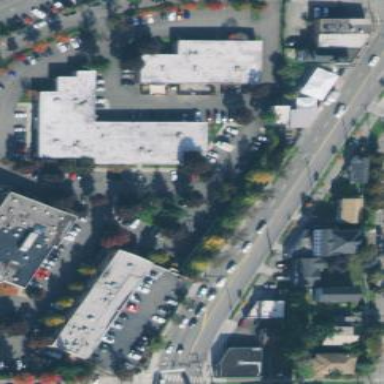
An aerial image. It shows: Retail area.